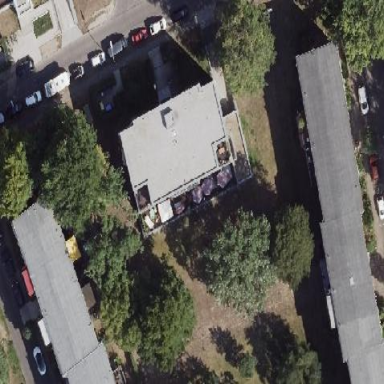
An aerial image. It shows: Building with apartments and flat roof.